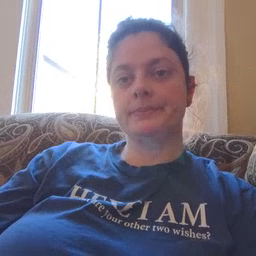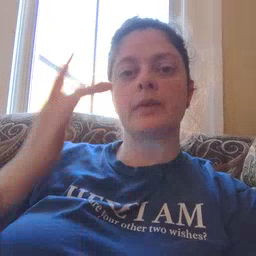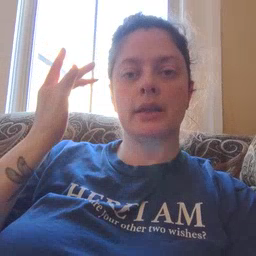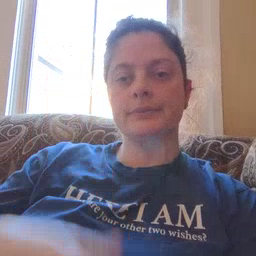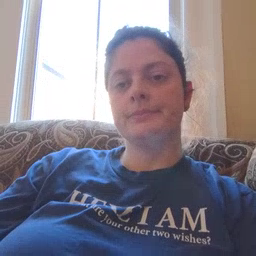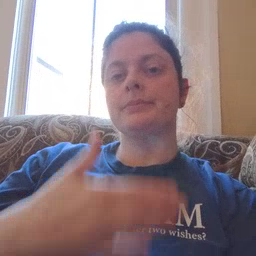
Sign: why